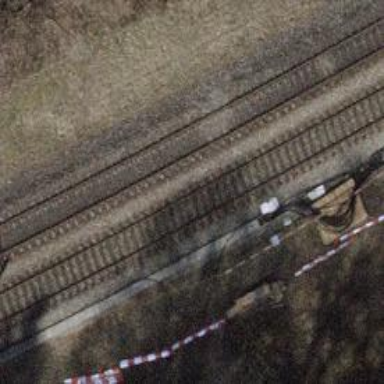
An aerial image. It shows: Railway signal.